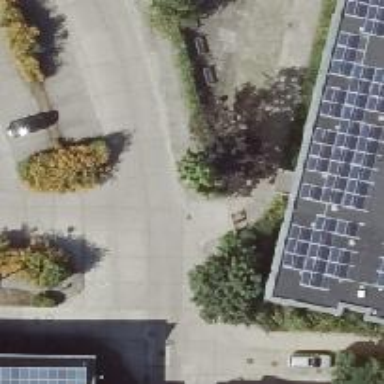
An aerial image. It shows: Concrete driveway designated as service road.